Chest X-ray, AP view. Patient: 52 years old, sex F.
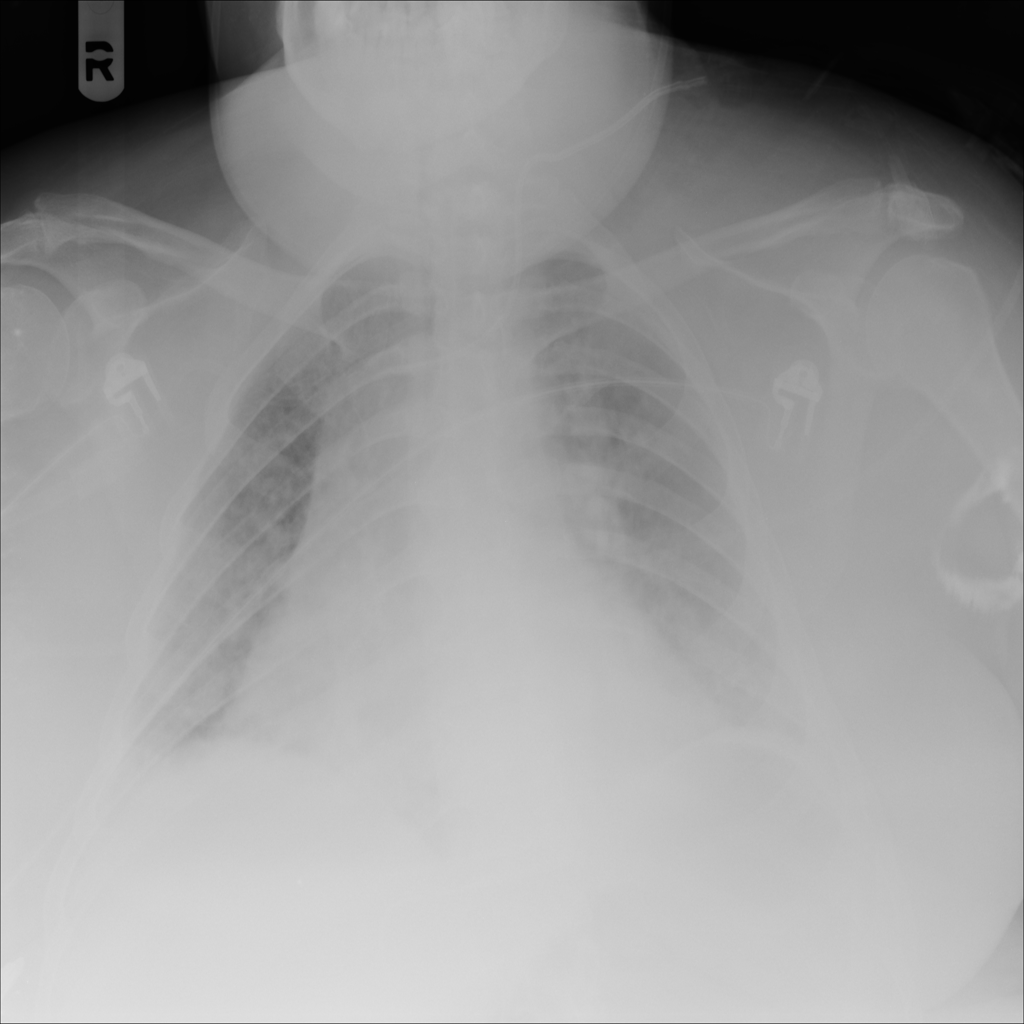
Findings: No Finding